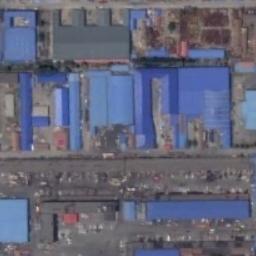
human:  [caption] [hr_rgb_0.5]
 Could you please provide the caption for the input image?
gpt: Many houses of different shapes and sizes are in the industrial area .

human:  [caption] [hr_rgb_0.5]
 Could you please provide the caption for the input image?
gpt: In an industrial area there are factories and roads, And there are open-air items .

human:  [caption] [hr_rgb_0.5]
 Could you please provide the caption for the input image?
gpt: The industrial area has lots of blue workshops of different sizes and a road goes through the industrial area .

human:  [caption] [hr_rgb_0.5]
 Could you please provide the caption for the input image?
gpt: There are not many houses in the industrial area .

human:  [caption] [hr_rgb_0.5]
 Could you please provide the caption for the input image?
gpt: There are some blue buildings on the industrial area .